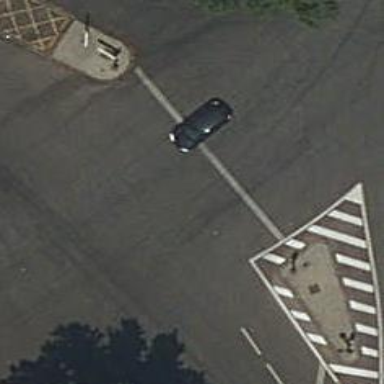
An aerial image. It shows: Road with traffic signals.